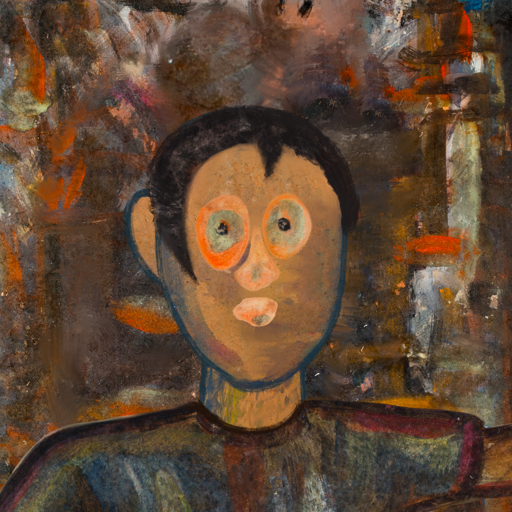
Background: GypsyQueen, Head And Neck Front: In_The_Sun, Face Front: Childish, Bust: Mosgoul, Hair Front: Roy_Bahadur, Head Accessory: Blank, Second Necklace: Blank, Necklace: Blank, Baby: Blank